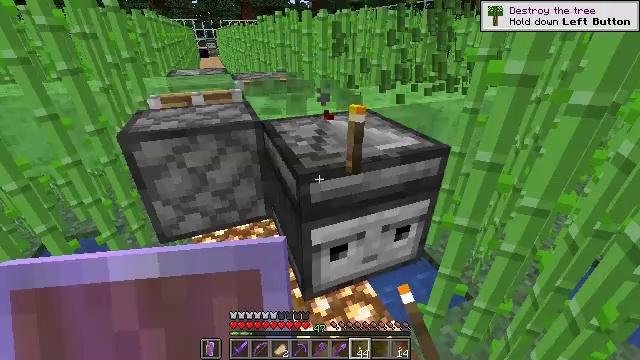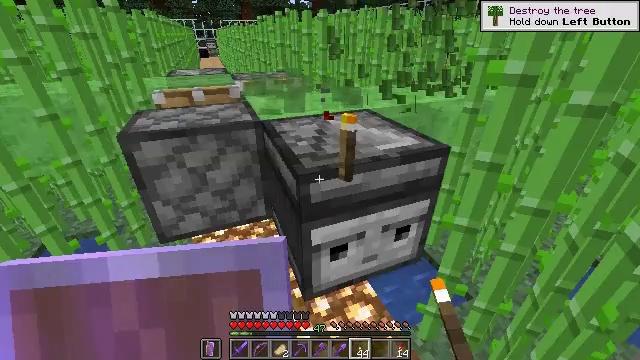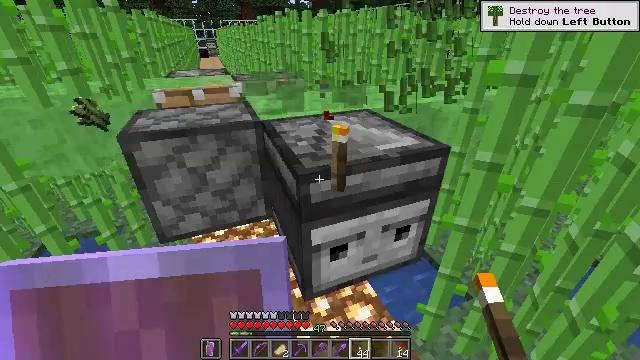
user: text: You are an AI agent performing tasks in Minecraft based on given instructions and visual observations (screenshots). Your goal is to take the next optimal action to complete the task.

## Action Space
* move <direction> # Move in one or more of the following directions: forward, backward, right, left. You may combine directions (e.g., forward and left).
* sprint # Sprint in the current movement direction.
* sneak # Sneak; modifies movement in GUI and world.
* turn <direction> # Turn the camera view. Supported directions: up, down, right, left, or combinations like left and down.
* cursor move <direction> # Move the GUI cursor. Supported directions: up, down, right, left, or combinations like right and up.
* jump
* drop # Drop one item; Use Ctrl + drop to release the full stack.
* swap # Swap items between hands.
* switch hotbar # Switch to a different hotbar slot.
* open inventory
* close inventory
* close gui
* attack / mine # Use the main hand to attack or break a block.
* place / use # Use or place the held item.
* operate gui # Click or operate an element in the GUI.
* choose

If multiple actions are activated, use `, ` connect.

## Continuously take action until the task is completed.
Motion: motion action
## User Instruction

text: Retrieve slime block by mining it.
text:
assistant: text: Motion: no_op
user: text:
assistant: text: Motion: no_op
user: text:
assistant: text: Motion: no_op